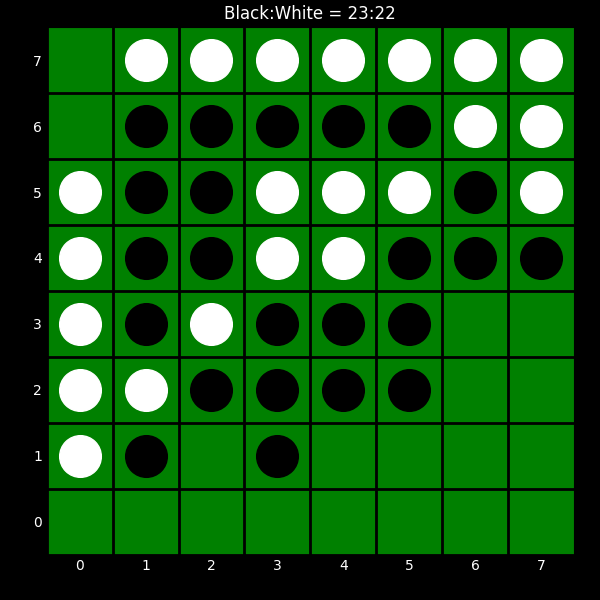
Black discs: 23
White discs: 22